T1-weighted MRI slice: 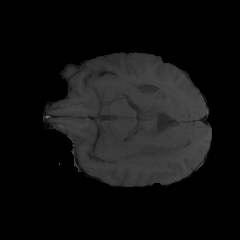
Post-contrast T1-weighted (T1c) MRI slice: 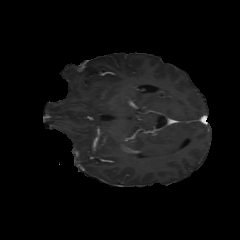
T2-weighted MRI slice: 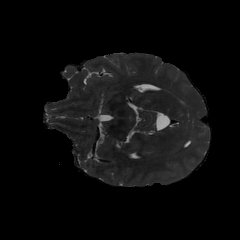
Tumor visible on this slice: no